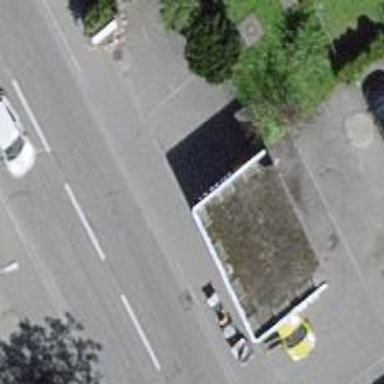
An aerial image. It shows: Fuel vending machine.